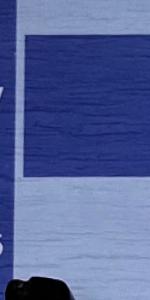
Label: Empty